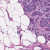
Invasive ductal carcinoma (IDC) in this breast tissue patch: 0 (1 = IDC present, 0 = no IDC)